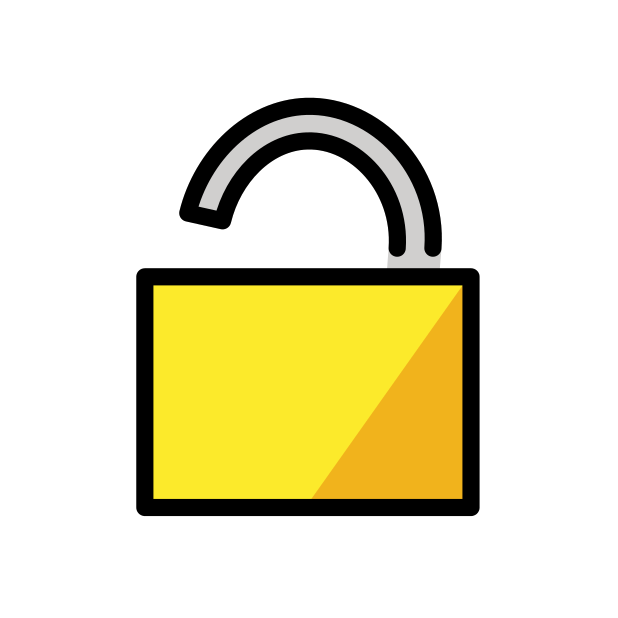
unlocked